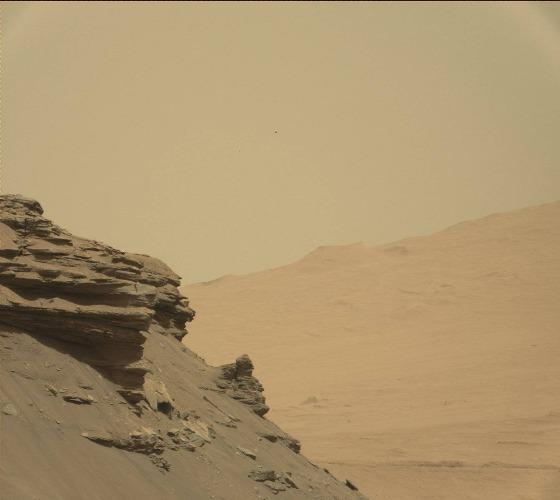
Terrain classes present: Bedrock, Gravel / Sand / Soil, Rock, Shadow, Sky / Distant Mountains